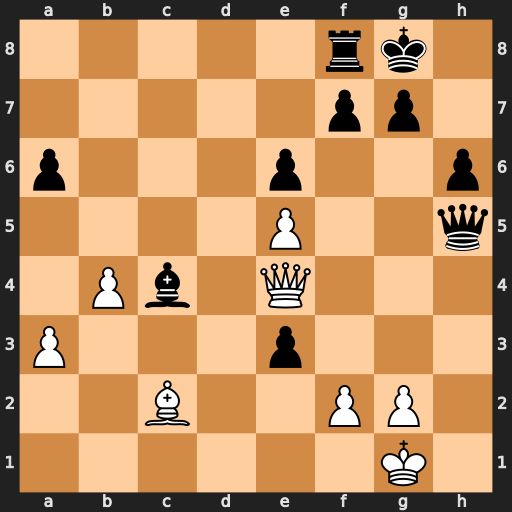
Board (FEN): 5rk1/5pp1/p3p2p/4P2q/1Pb1Q3/P3p3/2B2PP1/6K1
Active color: w
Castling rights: -
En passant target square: -
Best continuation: Qh7#